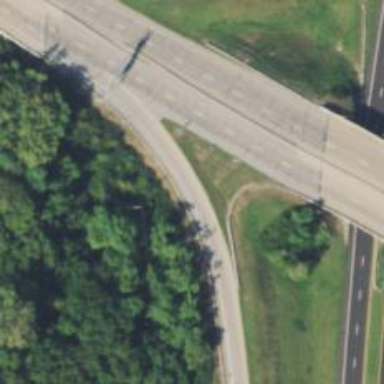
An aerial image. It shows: Trunk link highway.